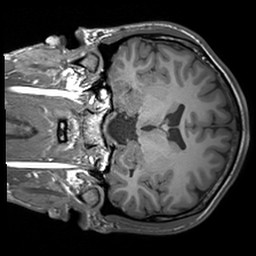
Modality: T1w
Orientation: coronal
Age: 25
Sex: male
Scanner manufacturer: siemens
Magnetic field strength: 3 T
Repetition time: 1.6 s
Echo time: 0.00236 s